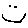
Label: smiley face